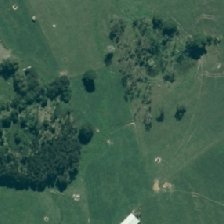
Land cover: indigenous_forest